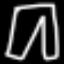
Label: pants